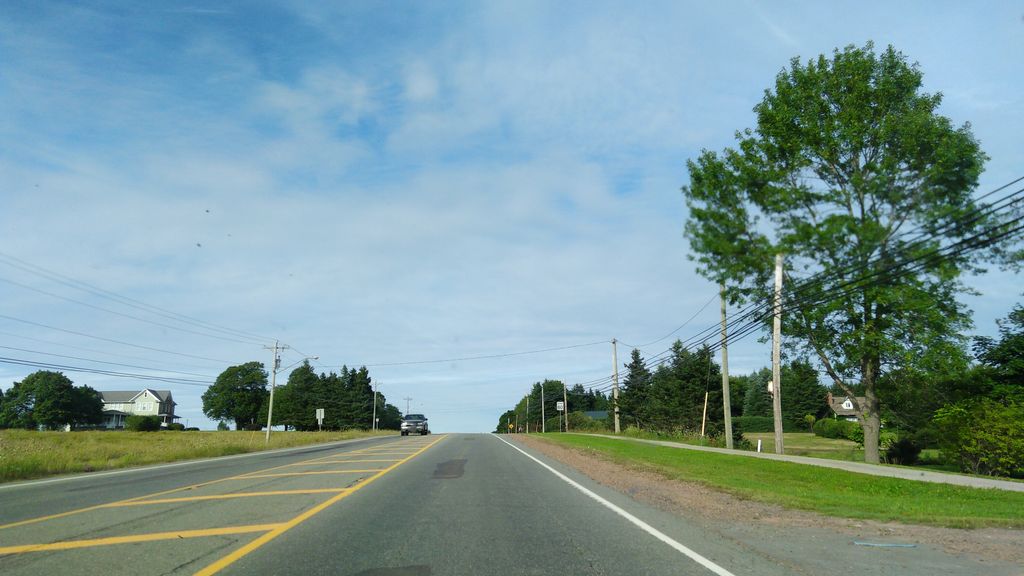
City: charlottetown